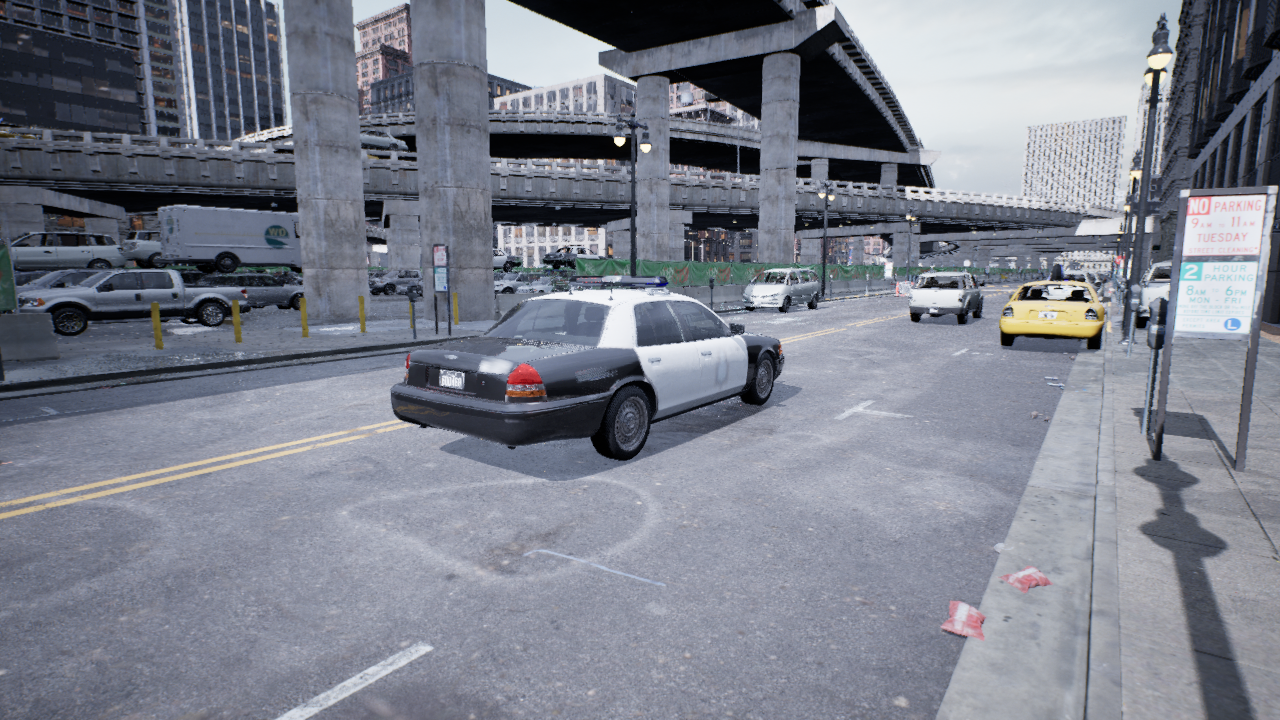
Venue: downtown
Lighting: overcast
Vehicle rig: sedan